Question: When databinding my gridview from data stored in my database I am seeing a small square appear instead of the expected gridview results.

The code I'm using:
'''
try
{
DataTable dsDetalle = new DataTable("Data");
using (MySqlCommand commandSql = cn.CreateCommand())
{
commandSql.CommandType = CommandType.Text;
commandSql.CommandText = "select * from detalle where iddetalle=@iddetalle and idlocal=@idlocal";
commandSql.Parameters.AddWithValue("@iddetalle", "txt_boleta.Text");
commandSql.Parameters.AddWithValue("@idlocal", "txtlocal.Text");
MySqlDataAdapter sqlAdapter = new MySqlDataAdapter(commandSql);
sqlAdapter.Fill(dsDetalle);
}
GridView1.DataSource = dsDetalle;
GridView1.DataBind();
}
catch (Exception ex)
{
lblerror.Text = ex.ToString();
}
'''
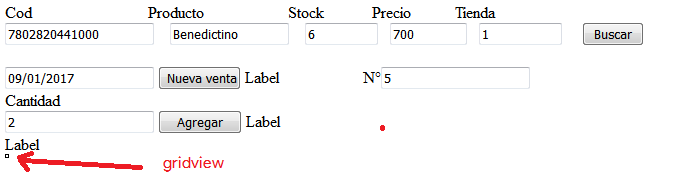
Answer: You must omit quotes in the values of each parameter:
'''
using (MySqlCommand commandSql = cn.CreateCommand())
{
commandSql.CommandType = CommandType.Text;
commandSql.CommandText = "select * from detalle where iddetalle=@iddetalle and idlocal=@idlocal";
commandSql.Parameters.AddWithValue("@iddetalle", txt_boleta.Text);
commandSql.Parameters.AddWithValue("@idlocal", txtlocal.Text);
MySqlDataAdapter sqlAdapter = new MySqlDataAdapter(commandSql);
sqlAdapter.Fill(dsDetalle);
}
'''
Also ensure you are opening the SQL connection and binding it with your SQL command